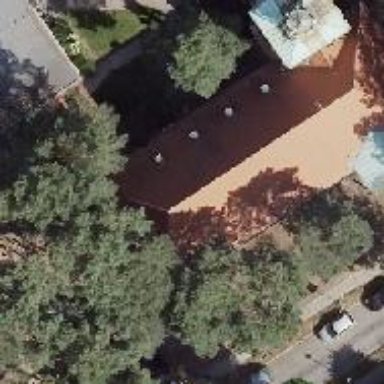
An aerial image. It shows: Building that is place of worship.